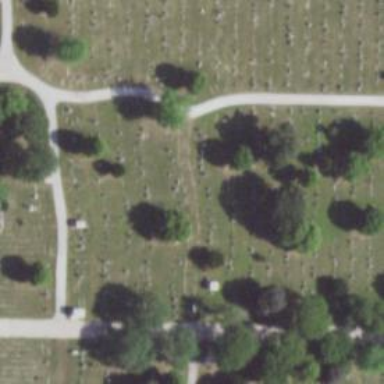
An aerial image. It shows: Sector within cemetery.